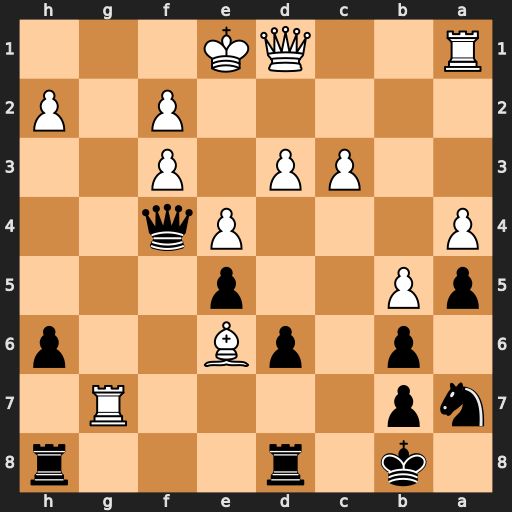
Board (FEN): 1k1r3r/np4R1/1p1pB2p/pP2p3/P3Pq2/2PP1P2/5P1P/R2QK3
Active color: b
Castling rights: Q
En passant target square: -
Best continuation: Qf6 Rg1 Qxe6